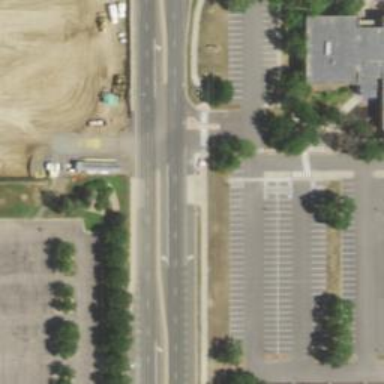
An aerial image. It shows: Secondary link road with asphalt surface.